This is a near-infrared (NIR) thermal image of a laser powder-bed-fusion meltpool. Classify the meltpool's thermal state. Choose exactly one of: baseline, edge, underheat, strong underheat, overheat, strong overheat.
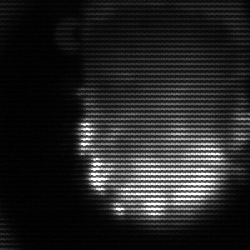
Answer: baseline